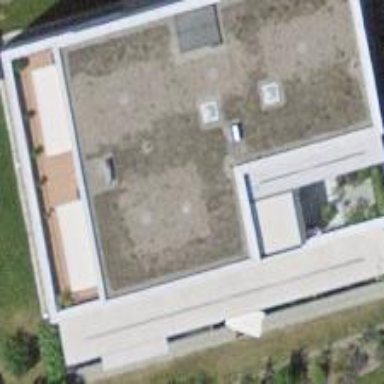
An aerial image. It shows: Flat-roofed building.